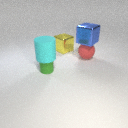
small green rubber cylinder in front of large red rubber sphere